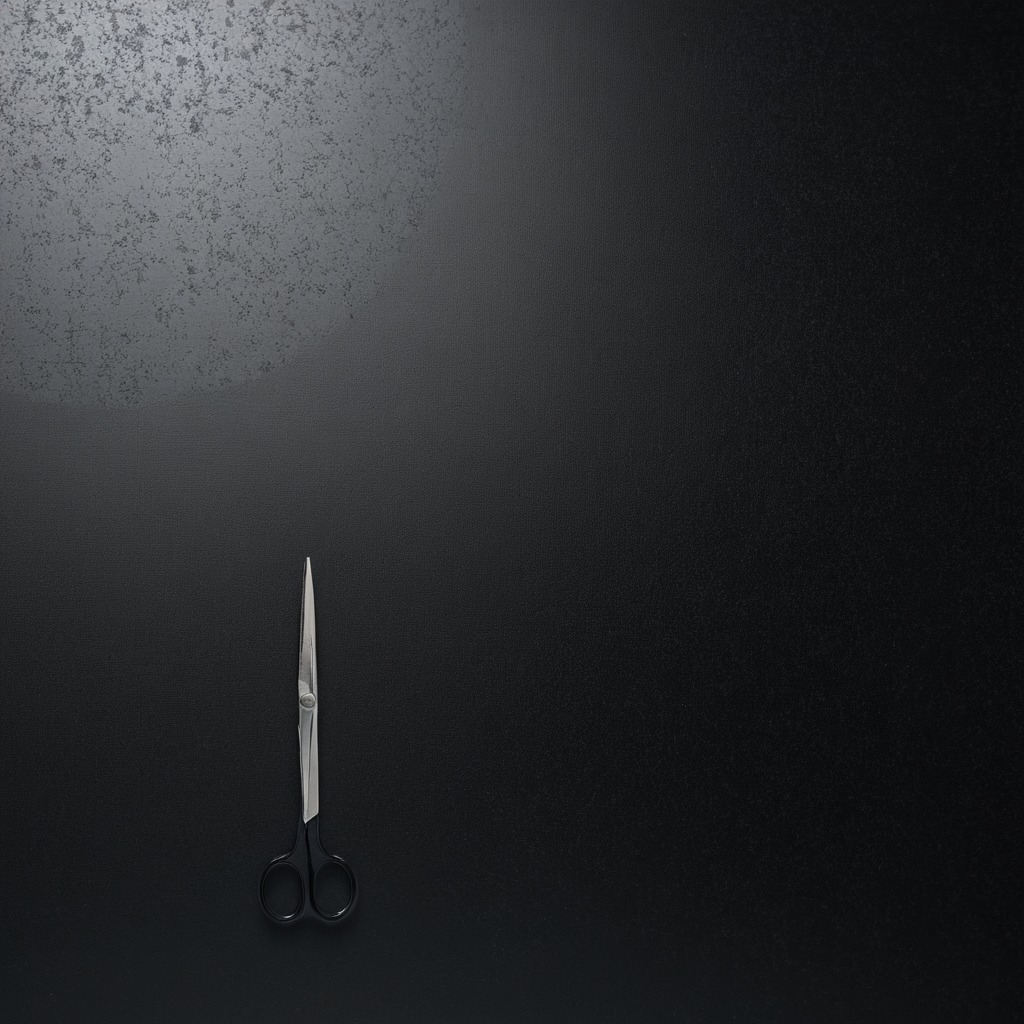
A scissor lies on a clean granite tabletop covered with a black rubber mat inside a workshop under bright overhead lighting crisp shadows high clarity worn but beneath the mat